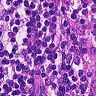
Metastatic tissue present: no